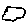
Label: cloud